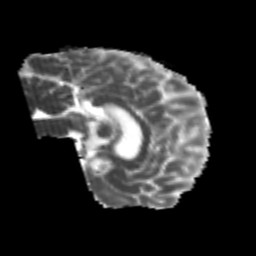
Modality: MD
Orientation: sagittal
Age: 25
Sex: male
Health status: healthy
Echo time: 0.074 s